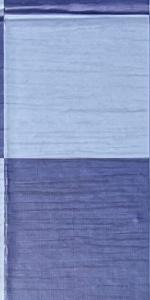
Label: Empty